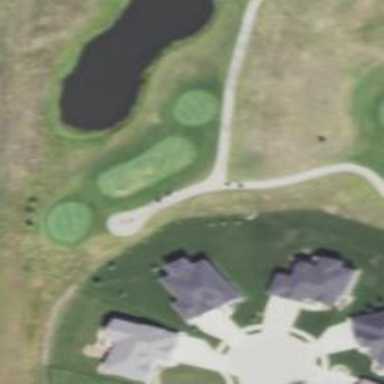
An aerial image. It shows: Golf cartpath that is also road path.